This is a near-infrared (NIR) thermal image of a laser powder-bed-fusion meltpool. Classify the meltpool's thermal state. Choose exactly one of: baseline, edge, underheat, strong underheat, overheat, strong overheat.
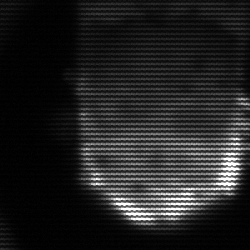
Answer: baseline